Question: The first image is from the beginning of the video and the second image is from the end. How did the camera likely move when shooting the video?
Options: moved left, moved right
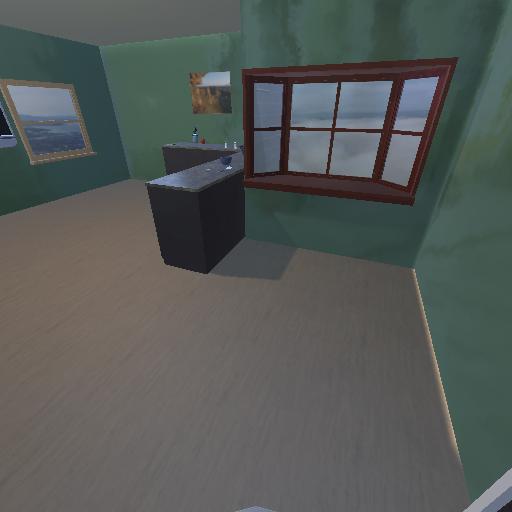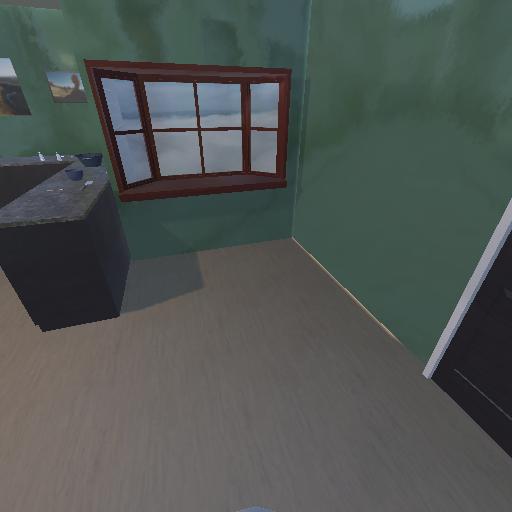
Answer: moved left